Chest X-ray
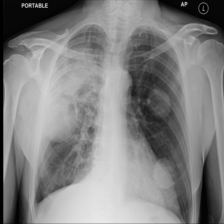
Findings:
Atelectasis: negative
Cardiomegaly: negative
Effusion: negative
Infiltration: negative
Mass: positive
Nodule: positive
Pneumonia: negative
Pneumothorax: negative
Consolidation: positive
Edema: negative
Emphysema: negative
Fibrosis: negative
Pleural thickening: negative
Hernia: negative